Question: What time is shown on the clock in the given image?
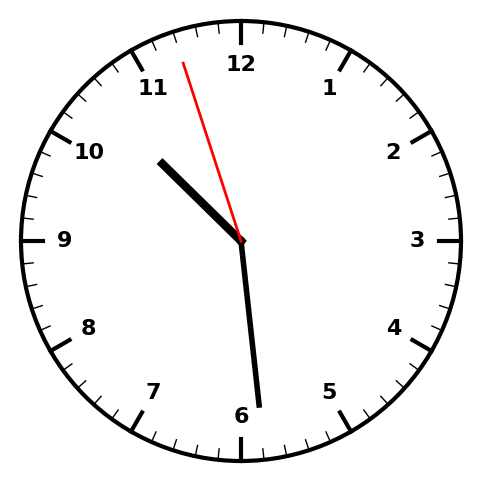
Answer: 10:28:57